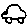
Label: car